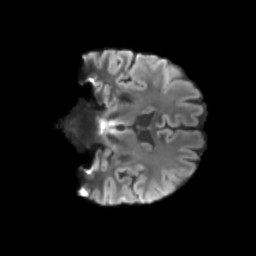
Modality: T2w
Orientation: coronal
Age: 68
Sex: male
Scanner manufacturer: siemens
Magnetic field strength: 3 T
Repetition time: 3.23 s
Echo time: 0.0892 s